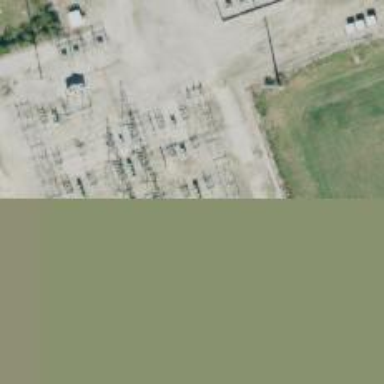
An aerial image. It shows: Switch for power supply.